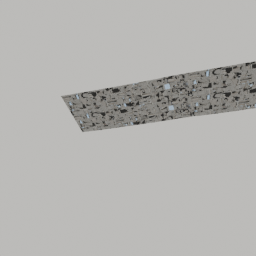
Label: architecture